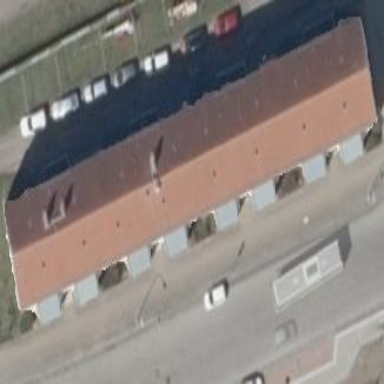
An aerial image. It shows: Gabled roof adorns the apartments building.